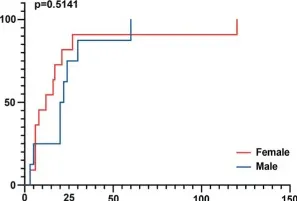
(A-E) Cumulative incidence of sarcoidosis over time. (B) Male versus female patients.
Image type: pathology (fish)